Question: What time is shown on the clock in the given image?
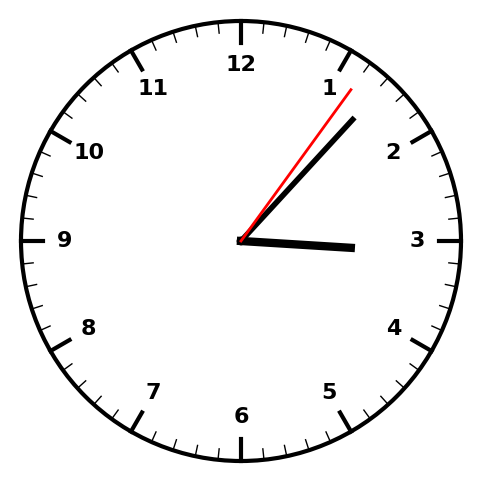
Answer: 03:07:06